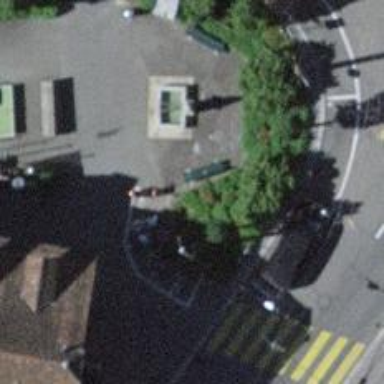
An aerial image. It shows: Bench.